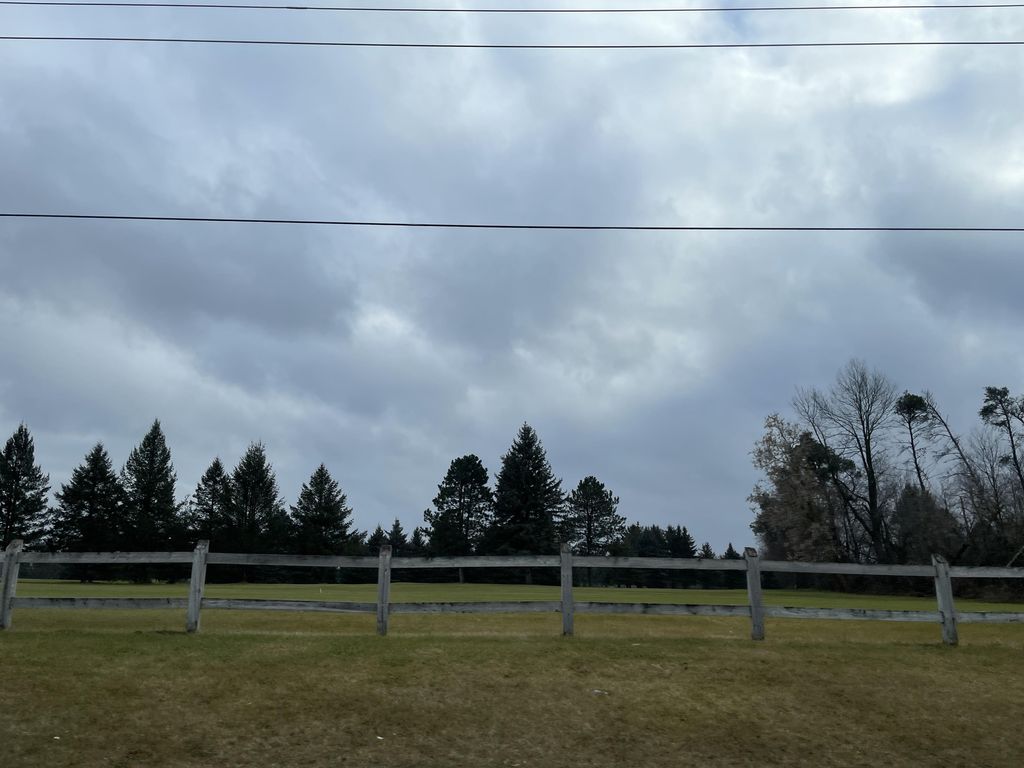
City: kitchener-waterloo